I will show an image sequence of human cooking. I have annotated the images with numbered circles. Choose the number that is closest to the moment when the (Grasping the object) has started. You are a five-time world champion in this game. Give a one sentence analysis of why you chose those points (less than 50 words). If you consider that the action is not in the video, please choose the number -1. Provide your answer at the end in a json file of this format: {"points": []}
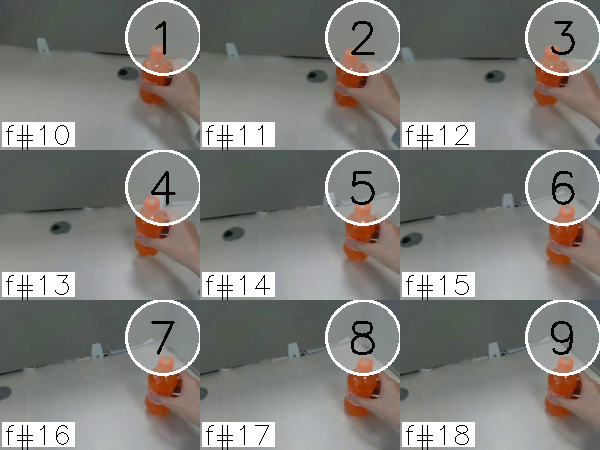
Frame 1 shows the clearest moment of hand-object contact.
{"points": [1]}